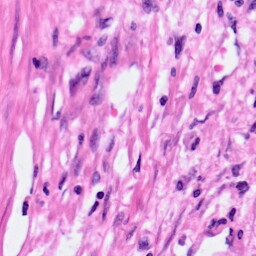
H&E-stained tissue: Pancreatic